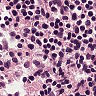
Metastatic tissue present: no